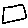
Label: square